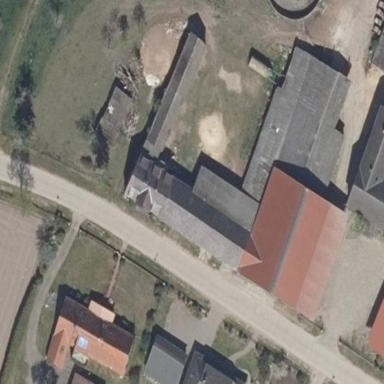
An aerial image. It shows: Rural barn.